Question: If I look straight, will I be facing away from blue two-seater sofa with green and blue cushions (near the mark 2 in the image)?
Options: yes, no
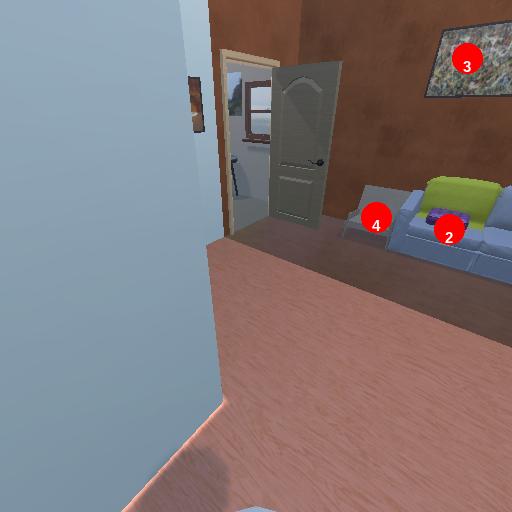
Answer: yes